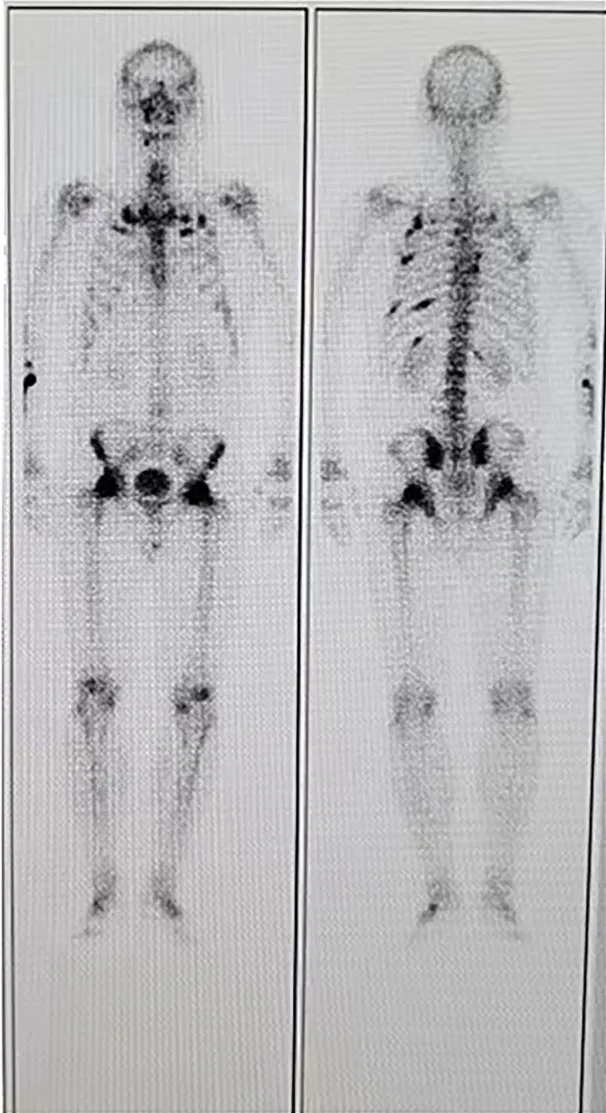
Bone scan of the patient showing multiple uptakes similar to metastasis.
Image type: radiology (scintigraphy)